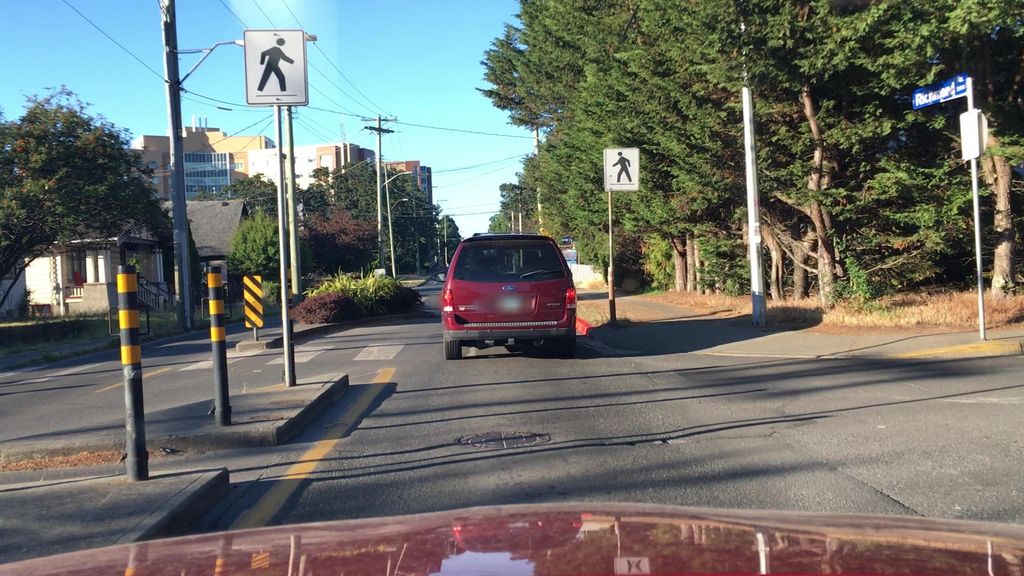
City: victoria